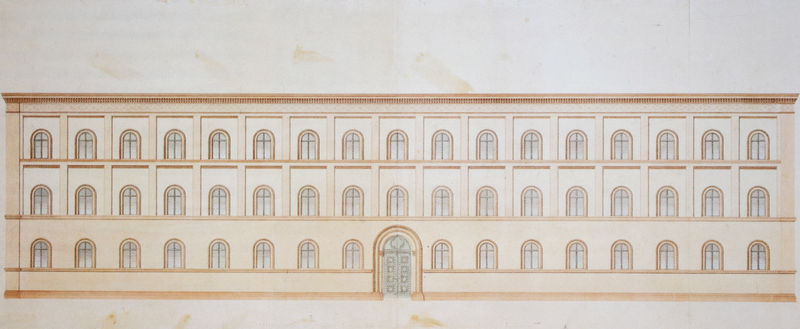
Titel: Salinengebäude München, Aufriss
Künstler: Friedrich von Gärtner
Standort: München
Institution: Architekturmuseum der Technischen Universität
Schlagwörter: weiß, gelb, ocker, braun, fenster, glas, hell, orange, skizze, säulen, tür, zeichnung, anlage, dach, gebäude, haus, wand, architektur, lang, sockel, klassizismus, front, stock, farbig, papier, ansicht, bogen, fassade, italien, ziegel, türe, rundbogen, symmetrie, langweilig, tor, bögen, eingang, sprossen, palast, palazzo, symmetrisch, reihe, koloriert, entwurf, reihen, portal, villa, gesims, eintönig, rundbögen, etagen, geschosse, fenstersprossen, stockwerke, rennaissance, bau, fesnter, klassizistisch, lisenen, aufriss, flachdach, profanbau, hausfront, rundbogenfenster, zahnschnitt, verwaltung, dachgesims, fasade, coloriert, fenstre, hochhaus, hauptfront, rennaisance, coloration, #, stöckwerke